Question: I have a file structure like this:

Just for the demo, please ignore other issue. Like try to access json file from html.
Say I want to access data/employees.json file both from js/test.html and js/widget.js
As you can see, both test.html and widget.js are at the same folder.
And I link widget.js in the index.html file
'<script src="js/widget.js"></script>'
As I always thought, if I want to access data/employees.json from files from js folder, I use relative path, in this case, for widget.js , I wrote this:
'''
$(document).ready(function () {
console.log(window.location);
$.getJSON('../data/employees.json', function (data) {
//some code here
}); // end getJSON
}); // end ready
'''
for test.html, I wrote this:
'''
<link rel="stylesheet" type="text/css" href="../data/employees.json">
'''
The console gives me no error for test.html, but the code in widget.js has a 404 error.
SO my question is, now I am in widget.js file, I want to access employees.json file. What's the correct relative path I should use if widget.js in linked at the index.html in the root folder? Why?
It looks to me, the widget.js and test.html are at the same level and should use the same path for the employees.json, that is "../data/employees.json"
Thanks.
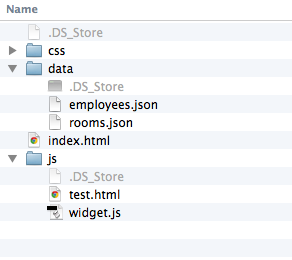
Answer: The correct path to employees.js depends on the path of the page that wants to load it, not the path of the script doing the loading. From your index.html file, the path to employees.js is "data/employees.js". From test.html, the path is "../data/employees.js".
You will need some way to figure out where you are in the structure of the site and make the correct request.
The easiest way to do this is to store those files in a well-known location, then use absolute URLs - i.e., "/data/employees.js". Then, no matter where you're trying to load from, the path is always starting from the root of the site.